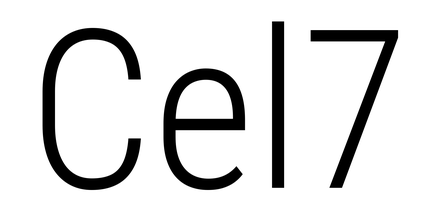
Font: Roboto_Condensed_Light